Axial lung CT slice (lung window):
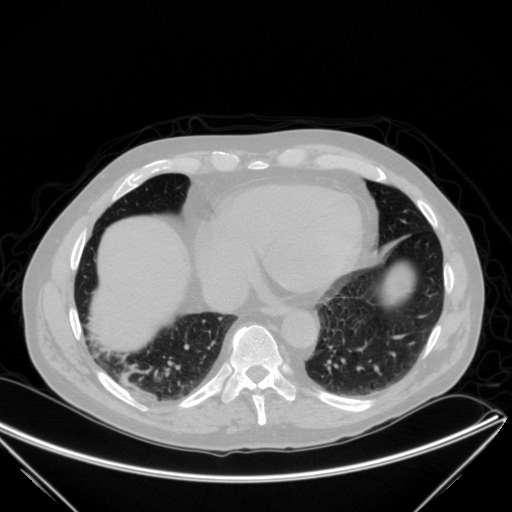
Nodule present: no